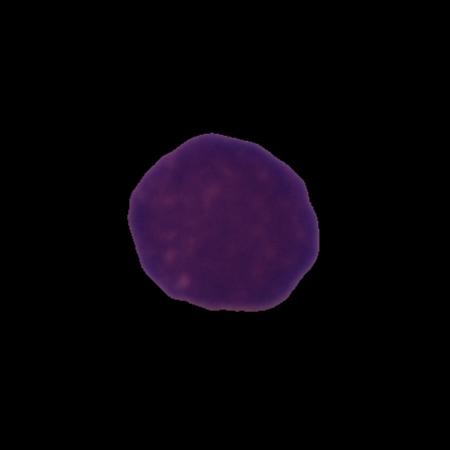
Label: cancer